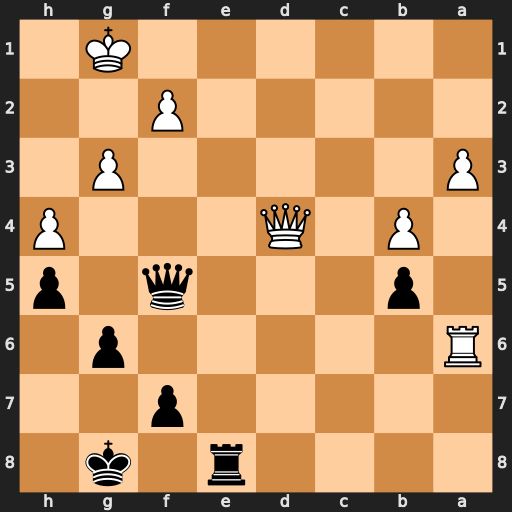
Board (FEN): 4r1k1/5p2/R5p1/1p3q1p/1P1Q3P/P5P1/5P2/6K1
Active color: b
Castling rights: -
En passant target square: -
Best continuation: Qf3 Qd2 Re2 Ra8+ Kh7 Qxe2 Qxe2